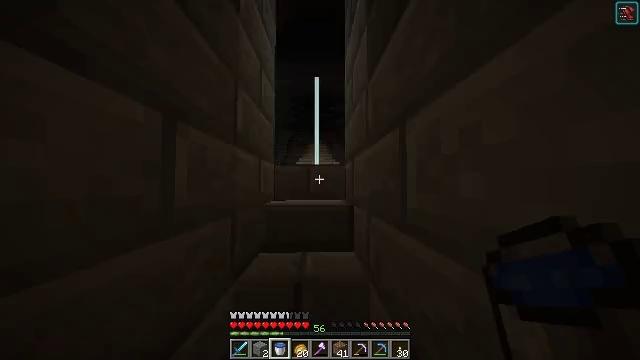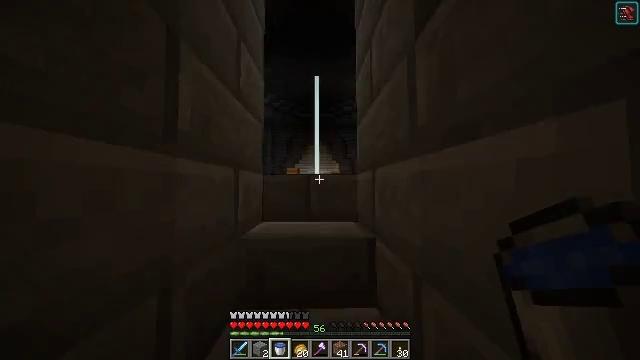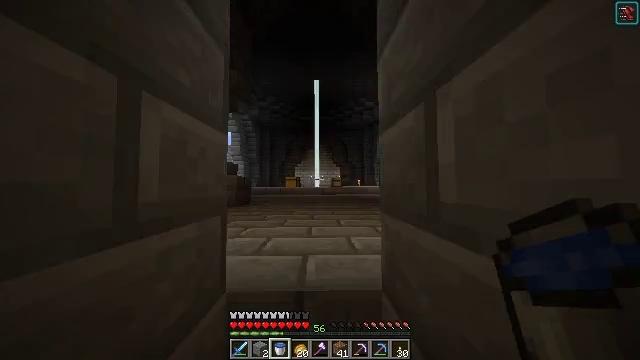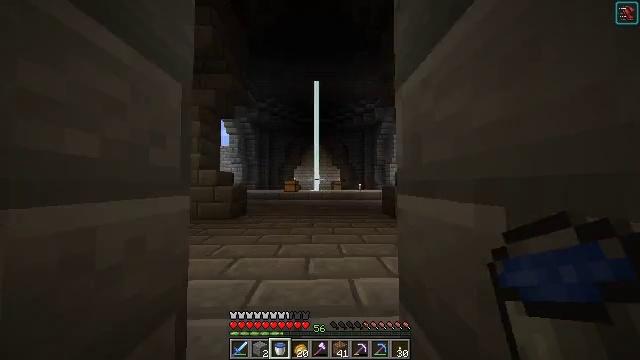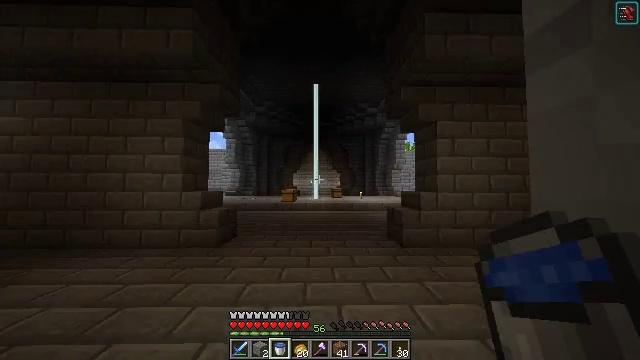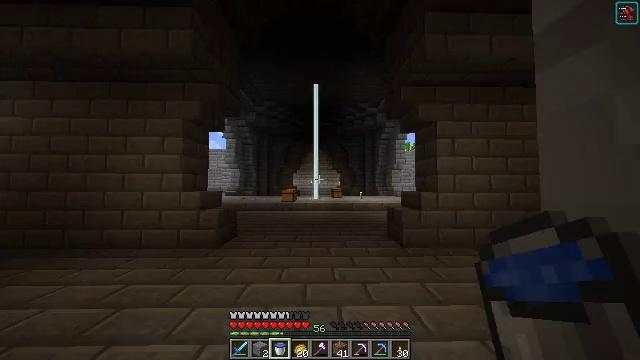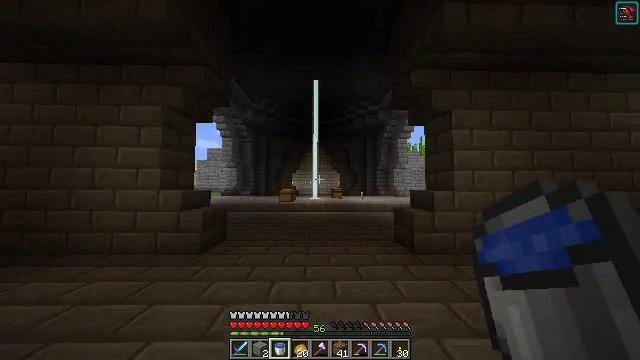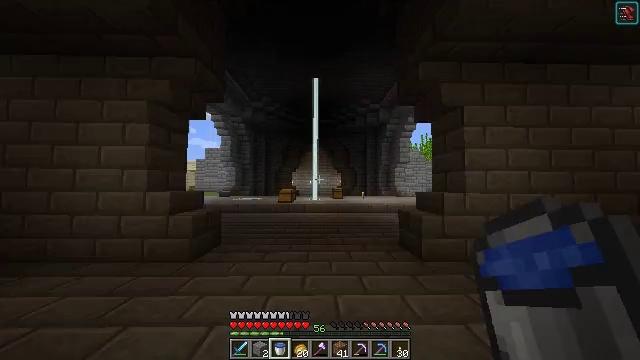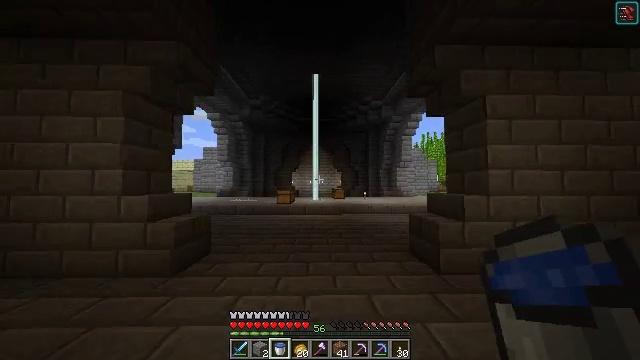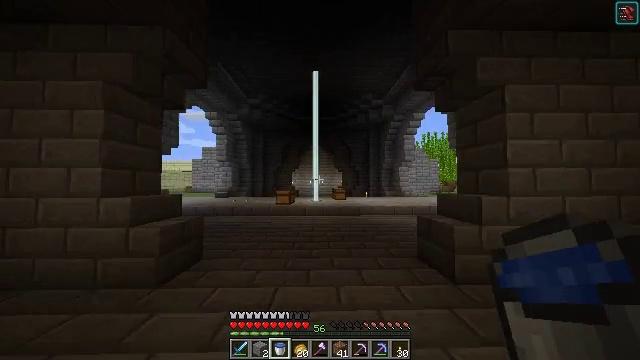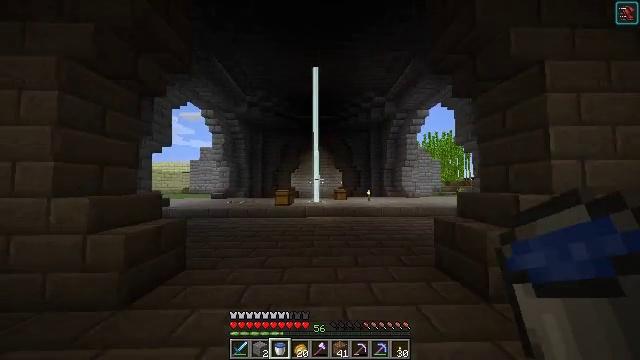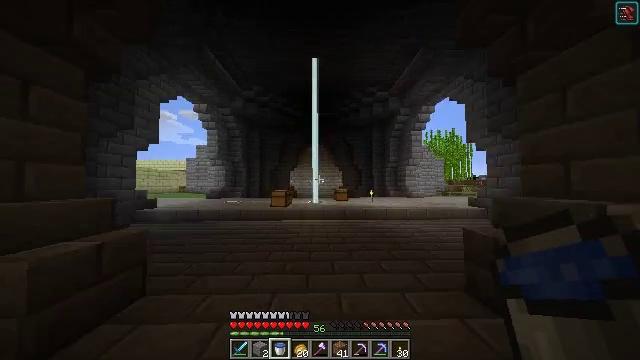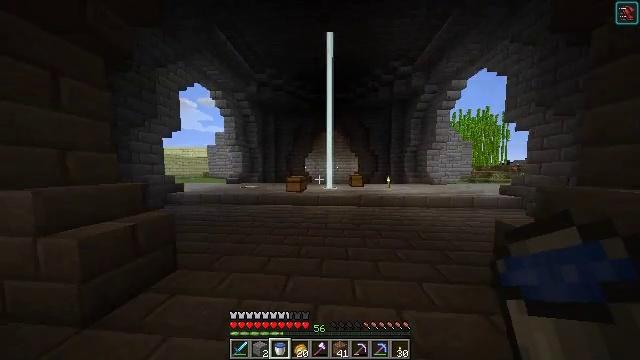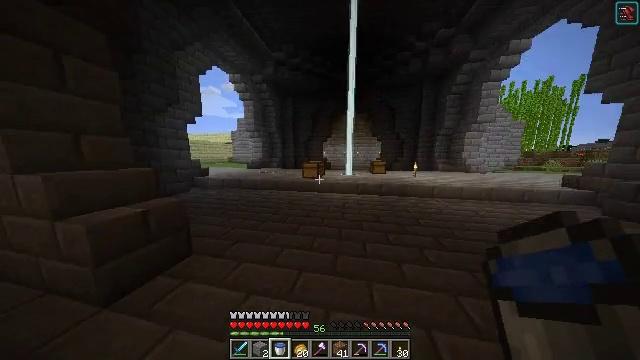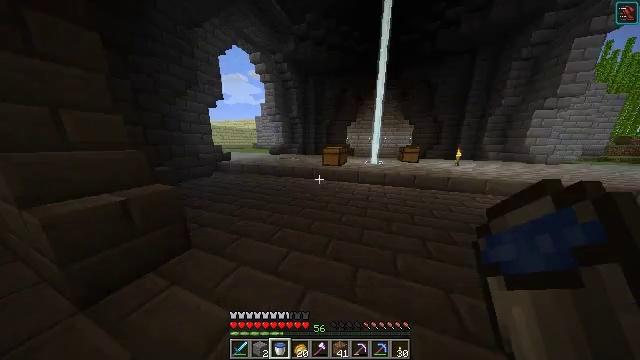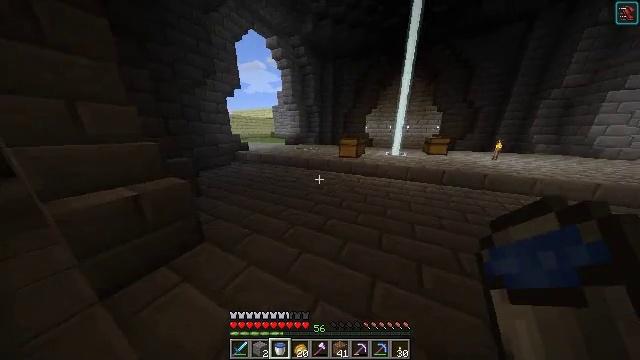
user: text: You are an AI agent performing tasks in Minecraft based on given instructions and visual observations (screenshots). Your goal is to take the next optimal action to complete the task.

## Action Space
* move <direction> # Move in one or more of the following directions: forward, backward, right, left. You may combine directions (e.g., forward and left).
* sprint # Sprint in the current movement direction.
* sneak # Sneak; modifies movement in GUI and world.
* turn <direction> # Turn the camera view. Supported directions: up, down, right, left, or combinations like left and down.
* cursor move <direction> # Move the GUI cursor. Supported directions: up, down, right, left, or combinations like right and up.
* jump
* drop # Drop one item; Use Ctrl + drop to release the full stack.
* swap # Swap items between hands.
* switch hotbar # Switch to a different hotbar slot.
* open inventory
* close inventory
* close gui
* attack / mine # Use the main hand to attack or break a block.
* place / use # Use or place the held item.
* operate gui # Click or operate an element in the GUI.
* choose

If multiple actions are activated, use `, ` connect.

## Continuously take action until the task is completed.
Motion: motion action
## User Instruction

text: Gather the stone brick slab for your inventory.
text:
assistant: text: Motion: move forward
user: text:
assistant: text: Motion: move forward
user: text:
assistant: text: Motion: move forward
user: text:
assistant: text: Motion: move forward
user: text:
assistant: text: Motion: move forward
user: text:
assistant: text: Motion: move forward
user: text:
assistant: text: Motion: move forward
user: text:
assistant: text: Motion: move forward
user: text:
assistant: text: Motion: move forward
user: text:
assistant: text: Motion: move forward
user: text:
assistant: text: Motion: move forward
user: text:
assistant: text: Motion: move forward, turn left and down
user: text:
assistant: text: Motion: move forward, turn left and down
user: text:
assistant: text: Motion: move forward, turn left and down
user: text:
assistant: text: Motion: move forward, turn left and down
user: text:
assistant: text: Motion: move forward
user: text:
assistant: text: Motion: move forward
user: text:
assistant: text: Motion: move forward
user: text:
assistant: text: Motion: move forward
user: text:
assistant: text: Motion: move forward
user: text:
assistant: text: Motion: move forward
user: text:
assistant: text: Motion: move forward
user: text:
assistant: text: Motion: move forward
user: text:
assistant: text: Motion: move forward
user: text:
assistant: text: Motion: move forward
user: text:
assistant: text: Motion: move forward
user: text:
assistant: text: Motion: move forward
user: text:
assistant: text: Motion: move forward
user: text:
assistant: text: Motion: move forward
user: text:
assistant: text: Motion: move forward